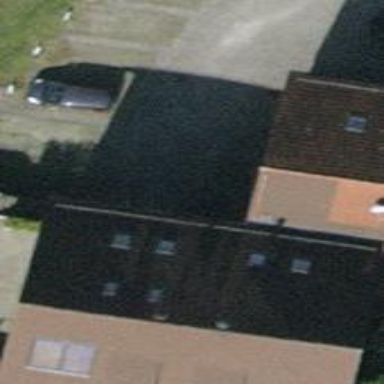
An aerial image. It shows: House with tile roof.